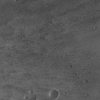
Atmospheric dust classification: not_dusty